Question: I am getting thousands of these errors in my Magento system.log:
'''
2013-08-31T09:49:12+00:00 ERR (3): Notice: Undefined offset: 0 in /var/www/vhosts/mysite.com/httpdocs/app/code/local/Infortis/Ultimo/Block/Navigation.php on line 255
2013-08-31T09:49:12+00:00 ERR (3): Notice: Undefined offset: 0 in /var/www/vhosts/mysite.com/httpdocs/app/code/local/Infortis/Ultimo/Block/Navigation.php on line 286
2013-08-31T09:49:12+00:00 ERR (3): Notice: Undefined offset: 0 in /var/www/vhosts/mysite.com/httpdocs/app/code/local/Infortis/Ultimo/Block/Navigation.php on line 255
2013-08-31T09:49:12+00:00 ERR (3): Notice: Undefined offset: 0 in /var/www/vhosts/mysite.com/httpdocs/app/code/local/Infortis/Ultimo/Block/Navigation.php on line 286
'''
You can see the code these refer to in the attached image.
Any ideas?

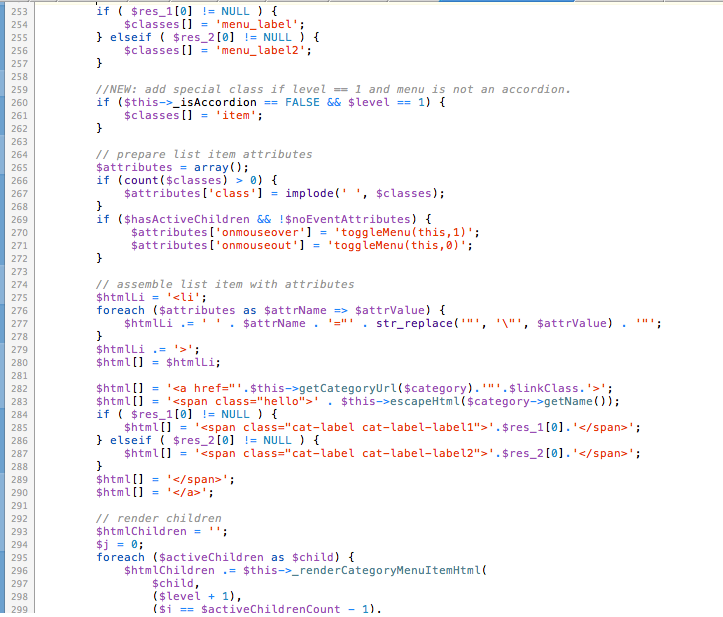
Answer: Just use isset() function on those lines (255,286), like this:
'''
elseif(isset($res_2[0]) && $res_2[0] != NULL)
'''
That way it will first find out whether the index exists and only if it does it will access it and compare it's value.
Or to keep things simple and since you use non-equal operator, you could use just <URL> function, which will work the same as previous solution, like this:
'''
elseif(!empty($res_2[0]))
'''